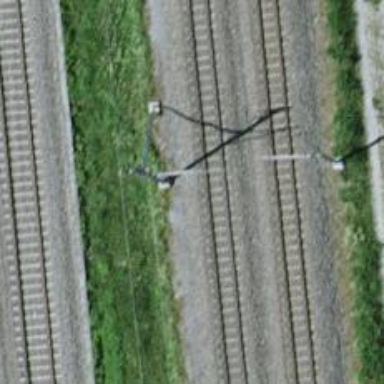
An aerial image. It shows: Railway service station.